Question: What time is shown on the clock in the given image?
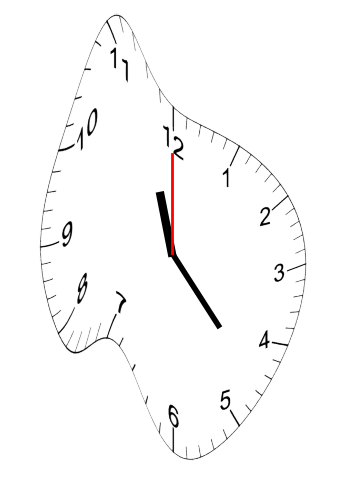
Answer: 11:23:00